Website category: auto
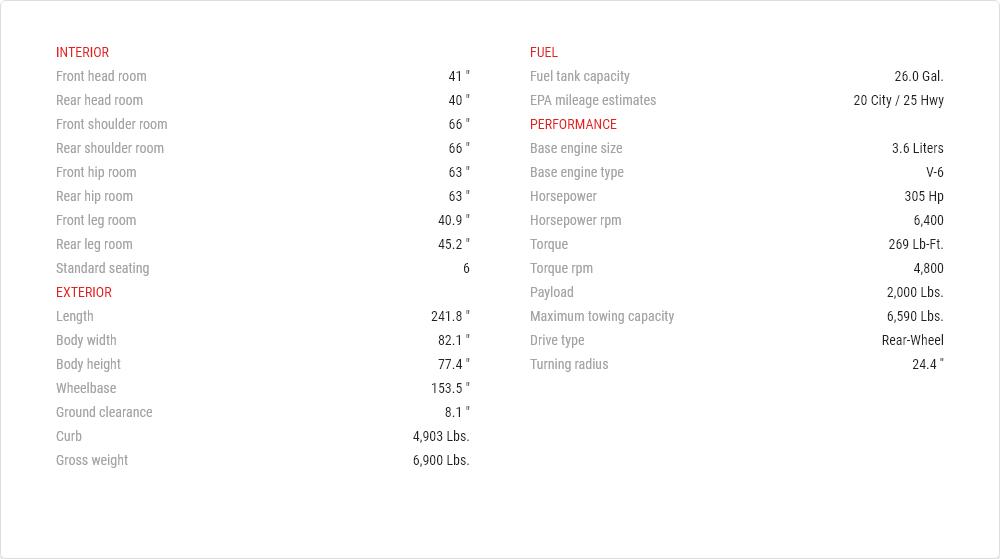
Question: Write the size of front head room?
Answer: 41 "

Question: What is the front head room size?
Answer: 41 "

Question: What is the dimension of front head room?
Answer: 41 "

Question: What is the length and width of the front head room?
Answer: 41 "

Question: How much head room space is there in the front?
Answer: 41 "

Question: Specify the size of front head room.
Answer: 41 "

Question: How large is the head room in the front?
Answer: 41 "

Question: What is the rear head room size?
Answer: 40 "

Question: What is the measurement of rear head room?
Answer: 40 "

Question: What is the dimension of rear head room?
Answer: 40 "

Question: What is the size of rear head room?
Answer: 40 "

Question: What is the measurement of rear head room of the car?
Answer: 40 "

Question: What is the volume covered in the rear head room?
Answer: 40 "

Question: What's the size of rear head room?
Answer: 40 "

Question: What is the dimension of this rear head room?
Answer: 40 "

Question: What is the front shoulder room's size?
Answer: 66 "

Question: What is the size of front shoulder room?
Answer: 66 "

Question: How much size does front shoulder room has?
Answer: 66 "

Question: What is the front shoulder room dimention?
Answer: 66 "

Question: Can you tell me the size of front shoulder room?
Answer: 66 "

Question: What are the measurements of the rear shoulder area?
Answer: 66 "

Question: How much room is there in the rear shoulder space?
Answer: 66 "

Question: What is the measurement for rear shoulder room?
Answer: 66 "

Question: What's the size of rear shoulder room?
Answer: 66 "

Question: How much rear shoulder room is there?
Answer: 66 "

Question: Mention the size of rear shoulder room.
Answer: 66 "

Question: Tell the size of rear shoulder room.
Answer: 66 "

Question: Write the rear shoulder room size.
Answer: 66 "

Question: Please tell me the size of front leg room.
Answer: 40.9 "

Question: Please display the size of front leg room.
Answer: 40.9 "

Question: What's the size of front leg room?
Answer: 40.9 "

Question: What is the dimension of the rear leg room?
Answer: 45.2 "

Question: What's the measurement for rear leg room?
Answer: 45.2 "

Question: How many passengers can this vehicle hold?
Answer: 6

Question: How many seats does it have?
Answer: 6

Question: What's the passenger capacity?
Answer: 6

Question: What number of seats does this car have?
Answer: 6

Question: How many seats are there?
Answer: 6

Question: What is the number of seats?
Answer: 6

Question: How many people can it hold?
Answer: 6

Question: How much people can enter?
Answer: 6

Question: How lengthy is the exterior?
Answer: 241.8 "

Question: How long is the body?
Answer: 241.8 "

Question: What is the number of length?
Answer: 241.8 "

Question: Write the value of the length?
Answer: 241.8 "

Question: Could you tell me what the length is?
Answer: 241.8 "

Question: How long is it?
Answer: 241.8 "

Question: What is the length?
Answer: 241.8 "

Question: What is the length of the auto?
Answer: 241.8 "

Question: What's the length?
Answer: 241.8 "

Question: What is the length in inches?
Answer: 241.8 "

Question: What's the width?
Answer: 82.1 "

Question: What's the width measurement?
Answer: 82.1 "

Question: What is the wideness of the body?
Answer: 82.1 "

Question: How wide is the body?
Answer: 82.1 "

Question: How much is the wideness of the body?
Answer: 82.1 "

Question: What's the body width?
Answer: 82.1 "

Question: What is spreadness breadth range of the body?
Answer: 82.1 "

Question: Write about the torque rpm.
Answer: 4,800

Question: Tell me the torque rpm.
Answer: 4,800

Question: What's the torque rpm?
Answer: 4,800

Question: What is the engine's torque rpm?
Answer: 4,800

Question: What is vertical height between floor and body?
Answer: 8.1 "

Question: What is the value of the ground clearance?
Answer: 8.1 "